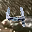
Label: 4